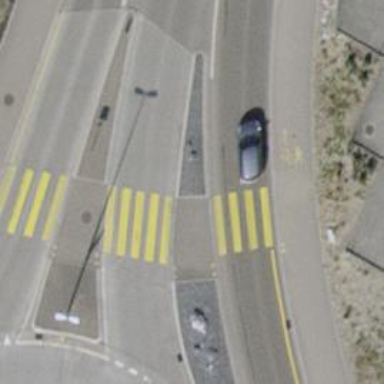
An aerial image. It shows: Asphalt cycleway with crossing.